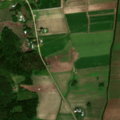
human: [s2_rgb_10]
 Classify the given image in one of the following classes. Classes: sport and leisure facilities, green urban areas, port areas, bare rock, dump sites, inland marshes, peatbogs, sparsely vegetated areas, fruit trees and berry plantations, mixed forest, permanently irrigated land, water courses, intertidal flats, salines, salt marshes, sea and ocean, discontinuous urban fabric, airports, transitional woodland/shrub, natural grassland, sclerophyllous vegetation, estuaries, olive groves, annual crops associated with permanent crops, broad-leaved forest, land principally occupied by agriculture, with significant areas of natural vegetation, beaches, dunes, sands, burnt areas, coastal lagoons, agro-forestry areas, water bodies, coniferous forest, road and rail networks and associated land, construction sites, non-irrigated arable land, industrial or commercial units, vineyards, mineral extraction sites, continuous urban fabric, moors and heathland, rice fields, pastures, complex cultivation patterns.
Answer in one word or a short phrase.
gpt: non-irrigated arable land, land principally occupied by agriculture, with significant areas of natural vegetation, mixed forest